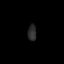
Tissue: prostate
Cell type: Fibroblasts
Senescence score: 0.7645
Nuclear area (px): 135
Mean DAPI intensity: 43.281